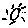
Label: sun